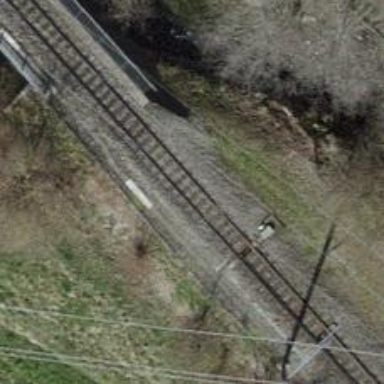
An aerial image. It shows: Narrow-gauge railway track with one electrified contact line.